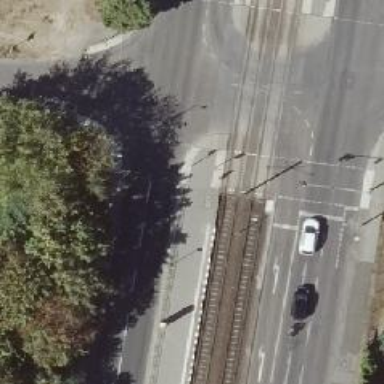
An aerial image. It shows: Tram crossing with traffic signals.